Question: I'm writing a courier/logistics simulation on OpenStreetMap maps and have realised that the basic A* algorithm as pictured below is not going to be fast enough for large maps (like Greater London).

The green nodes correspond to ones that were put in the open set/priority queue and due to the huge number (the whole map is something like 1-2 million), it takes 5 seconds or so to find the route pictured. Unfortunately 100ms per route is about my absolute limit.
Currently, the nodes are stored in both an adjacency list and also a spatial 100x100 2D array.
I'm looking for methods where I can trade off preprocessing time, space and if needed optimality of the route, for faster queries. The straight-line Haversine formula for the heuristic cost is the most expensive function according to the profiler - I have optimised my basic A* as much as I can.
For example, I was thinking if I chose an arbitrary node X from each quadrant of the 2D array and run A* between each, I can store the routes to disk for subsequent simulations. When querying, I can run A* search only in the quadrants, to get between the precomputed route and the X.
Is there a more refined version of what I've described above or perhaps a different method I should pursue. Many thanks!
For the record, here are some benchmark results for arbitrarily weighting the heuristic cost and computing the path between 10 pairs of randomly picked nodes:
'''
Weight // AvgDist% // Time (ms)
1 1 1461.2
1.05 1 1327.2
1.1 1 900.7
1.2 1.019658848 196.4
1.3 1.027619169 53.6
1.4 1.044714394 33.6
1.5 1.063963413 25.5
1.6 1.071694171 24.1
1.7 1.084093229 24.3
1.8 1.092208509 22
1.9 1.109188175 22.5
2 1.122856792 18.2
2.2 1.131574742 16.9
2.4 1.139104895 15.4
2.6 1.140021962 16
2.8 1.<PHONE> 15.5
3 1.156303676 16
4 1.20256964 13
5 1.<PHONE> 12.9
'''
Surprisingly increasing the coefficient to 1.1 almost halved the execution time whilst keeping the same route.
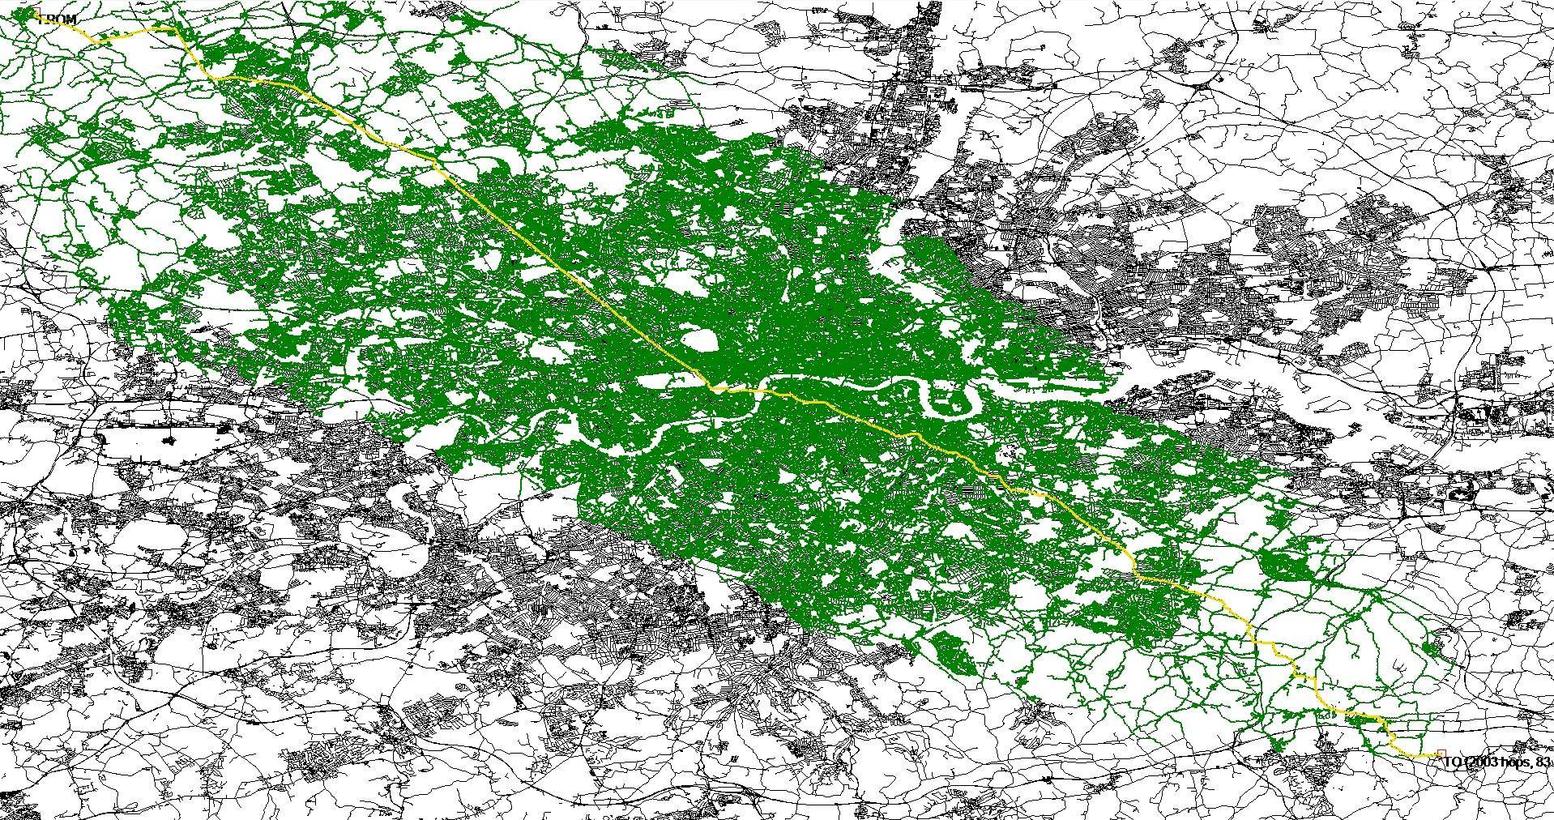
Answer: You should be able to make it much faster by trading off optimality. See <URL> on wikipedia.
The idea is to use an 'epsilon' value which will lead to a solution no worse than '1 + epsilon' times the optimal path, but which will cause fewer nodes to be considered by the algorithm. Note that this does not mean that the returned solution will always be '1 + epsilon' times the optimal path. This is just the worst case. I don't know exactly how it would behave in practice for your problem, but I think it is worth exploring.
You are given a number of algorithms that rely on this idea on wikipedia. I believe this is your best bet to improve the algorithm and that it has the potential to run in your time limit while still returning good paths.
Since your algorithm does deal with millions of nodes in 5 seconds, I assume you also use binary heaps for the implementation, correct? If you implemented them manually, make sure they are implemented as simple arrays and that they are binary heaps.